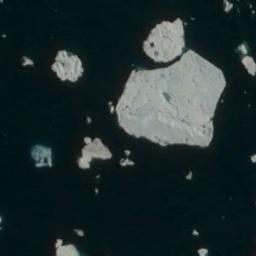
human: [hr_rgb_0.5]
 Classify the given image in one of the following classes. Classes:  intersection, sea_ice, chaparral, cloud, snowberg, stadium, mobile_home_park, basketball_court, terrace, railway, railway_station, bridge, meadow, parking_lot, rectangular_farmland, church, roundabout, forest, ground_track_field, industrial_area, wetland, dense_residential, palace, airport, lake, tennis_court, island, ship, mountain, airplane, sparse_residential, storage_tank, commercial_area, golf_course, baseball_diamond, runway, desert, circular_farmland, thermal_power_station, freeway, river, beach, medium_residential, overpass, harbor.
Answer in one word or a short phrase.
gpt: sea_ice